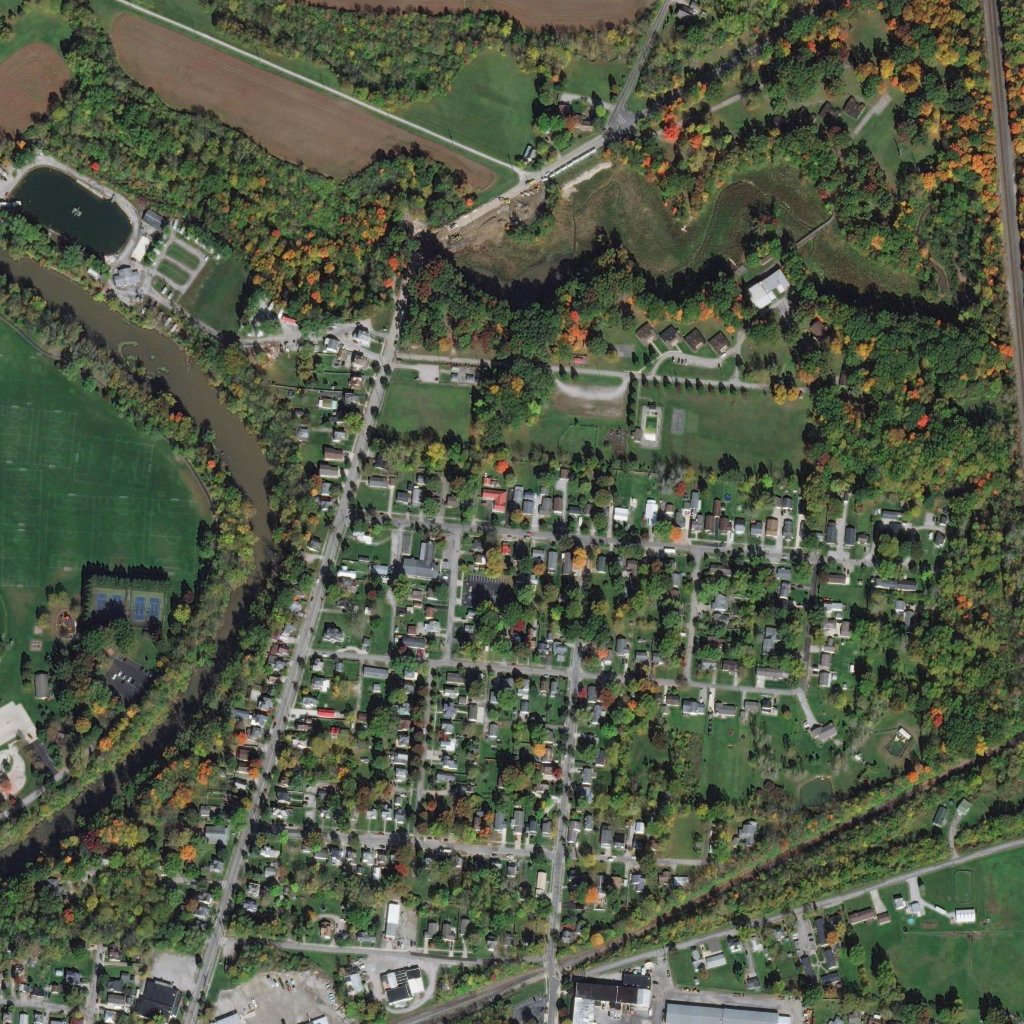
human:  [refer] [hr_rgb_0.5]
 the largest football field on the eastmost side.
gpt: <box>[[13, 47, 20, 55, 0]]</box>

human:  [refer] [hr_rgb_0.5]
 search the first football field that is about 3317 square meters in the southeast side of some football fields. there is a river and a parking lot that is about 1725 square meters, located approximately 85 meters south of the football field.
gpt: <box>[[13, 48, 20, 55, 0]]</box>